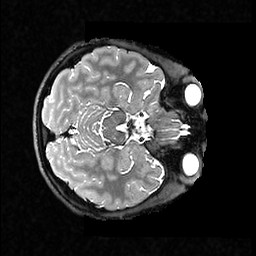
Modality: T2w
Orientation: axial
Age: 23
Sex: female
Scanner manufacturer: ge
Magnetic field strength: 3 T
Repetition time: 3.202 s
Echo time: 0.06609 s